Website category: phone
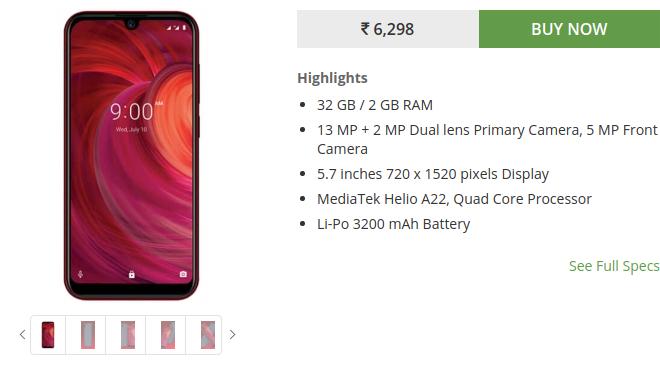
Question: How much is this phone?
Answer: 6,298

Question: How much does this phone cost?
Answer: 6,298

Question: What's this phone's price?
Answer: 6,298

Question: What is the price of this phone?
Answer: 6,298

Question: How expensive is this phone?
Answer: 6,298

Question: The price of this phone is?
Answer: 6,298

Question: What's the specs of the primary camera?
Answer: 13 MP + 2 MP Dual lens Primary Camera

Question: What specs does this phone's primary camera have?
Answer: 13 MP + 2 MP Dual lens Primary Camera

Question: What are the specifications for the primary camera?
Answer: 13 MP + 2 MP Dual lens Primary Camera

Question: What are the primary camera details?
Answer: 13 MP + 2 MP Dual lens Primary Camera

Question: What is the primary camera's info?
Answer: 13 MP + 2 MP Dual lens Primary Camera

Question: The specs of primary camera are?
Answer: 13 MP + 2 MP Dual lens Primary Camera

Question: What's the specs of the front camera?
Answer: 5 MP Front Camera

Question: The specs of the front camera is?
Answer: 5 MP Front Camera

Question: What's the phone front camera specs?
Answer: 5 MP Front Camera

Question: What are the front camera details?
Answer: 5 MP Front Camera

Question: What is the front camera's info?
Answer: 5 MP Front Camera

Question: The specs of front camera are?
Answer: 5 MP Front Camera

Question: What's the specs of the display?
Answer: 5.7 inches 720 x 1520 pixels Display

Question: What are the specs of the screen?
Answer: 5.7 inches 720 x 1520 pixels Display

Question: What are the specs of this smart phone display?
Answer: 5.7 inches 720 x 1520 pixels Display

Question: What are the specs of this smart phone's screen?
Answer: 5.7 inches 720 x 1520 pixels Display

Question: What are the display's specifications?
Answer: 5.7 inches 720 x 1520 pixels Display

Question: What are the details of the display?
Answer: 5.7 inches 720 x 1520 pixels Display

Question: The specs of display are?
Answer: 5.7 inches 720 x 1520 pixels Display

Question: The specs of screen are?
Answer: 5.7 inches 720 x 1520 pixels Display

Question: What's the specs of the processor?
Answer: MediaTek Helio A22, Quad Core Processor

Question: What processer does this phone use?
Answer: MediaTek Helio A22, Quad Core Processor

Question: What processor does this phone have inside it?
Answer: MediaTek Helio A22, Quad Core Processor

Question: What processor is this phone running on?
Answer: MediaTek Helio A22, Quad Core Processor

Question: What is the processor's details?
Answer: MediaTek Helio A22, Quad Core Processor

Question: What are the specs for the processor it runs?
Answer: MediaTek Helio A22, Quad Core Processor

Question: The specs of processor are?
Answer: MediaTek Helio A22, Quad Core Processor